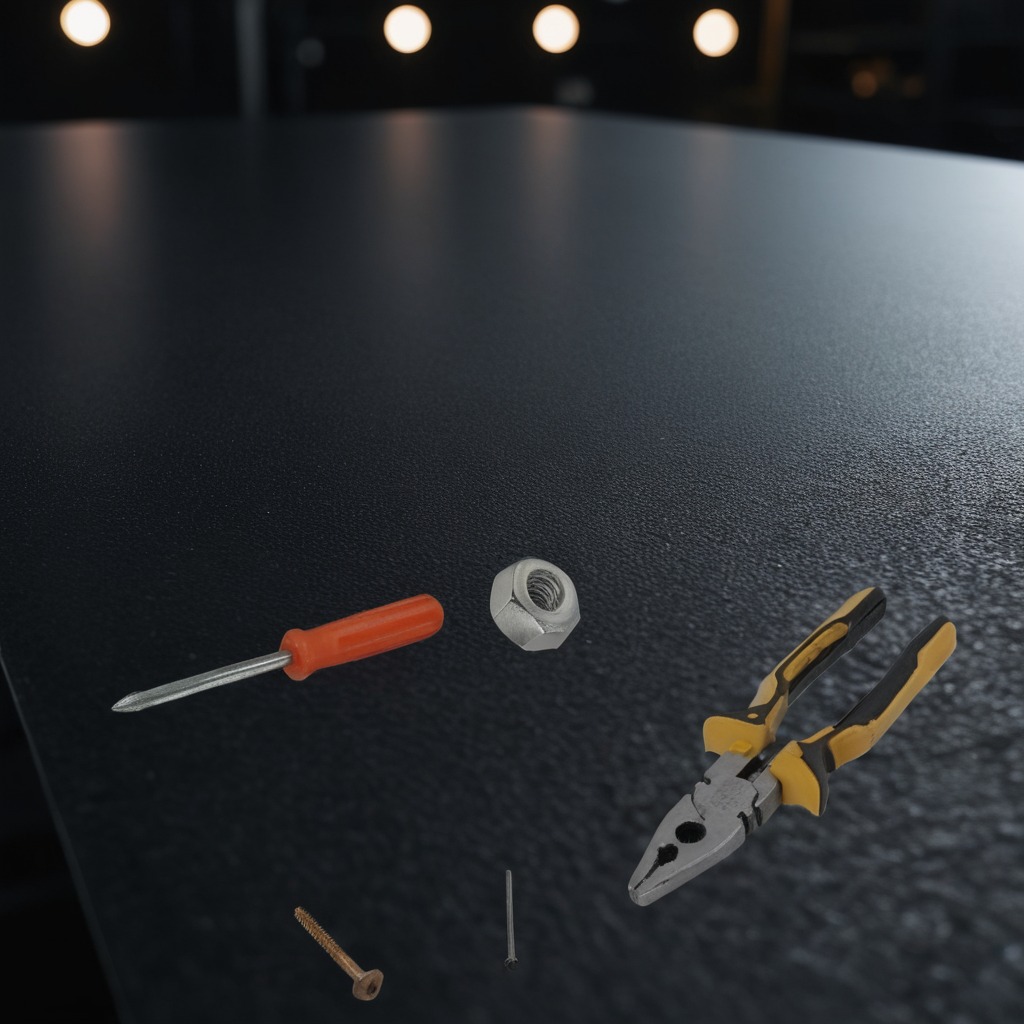
A metal machine screw, an iron nail, pliers, a screwdriver, and a metal nut are lying on the granite tabletop.